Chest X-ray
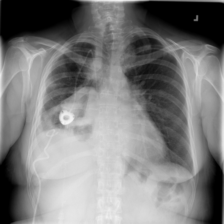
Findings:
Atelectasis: positive
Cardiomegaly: negative
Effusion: positive
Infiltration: negative
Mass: negative
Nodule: negative
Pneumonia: negative
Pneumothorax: negative
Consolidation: negative
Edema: negative
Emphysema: negative
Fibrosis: negative
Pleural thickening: negative
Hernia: negative